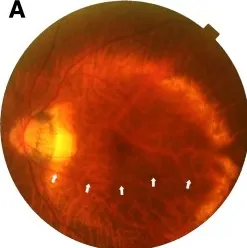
A) Preoperative: Path of the inferior temporal artery is indicated by white arrows.
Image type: ophthalmic_imaging (fundus_photograph)